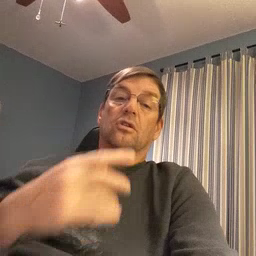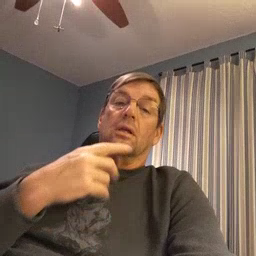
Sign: chin